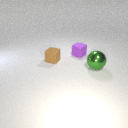
large green metal sphere in front of small purple rubber cube